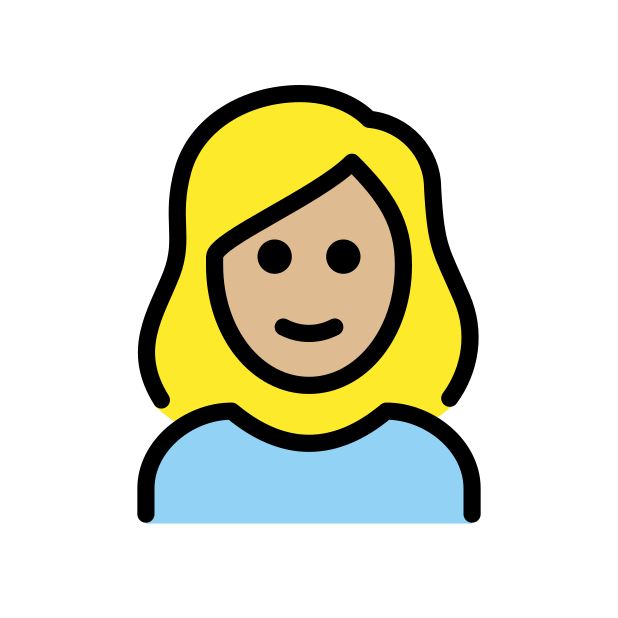
woman: medium-light skin tone